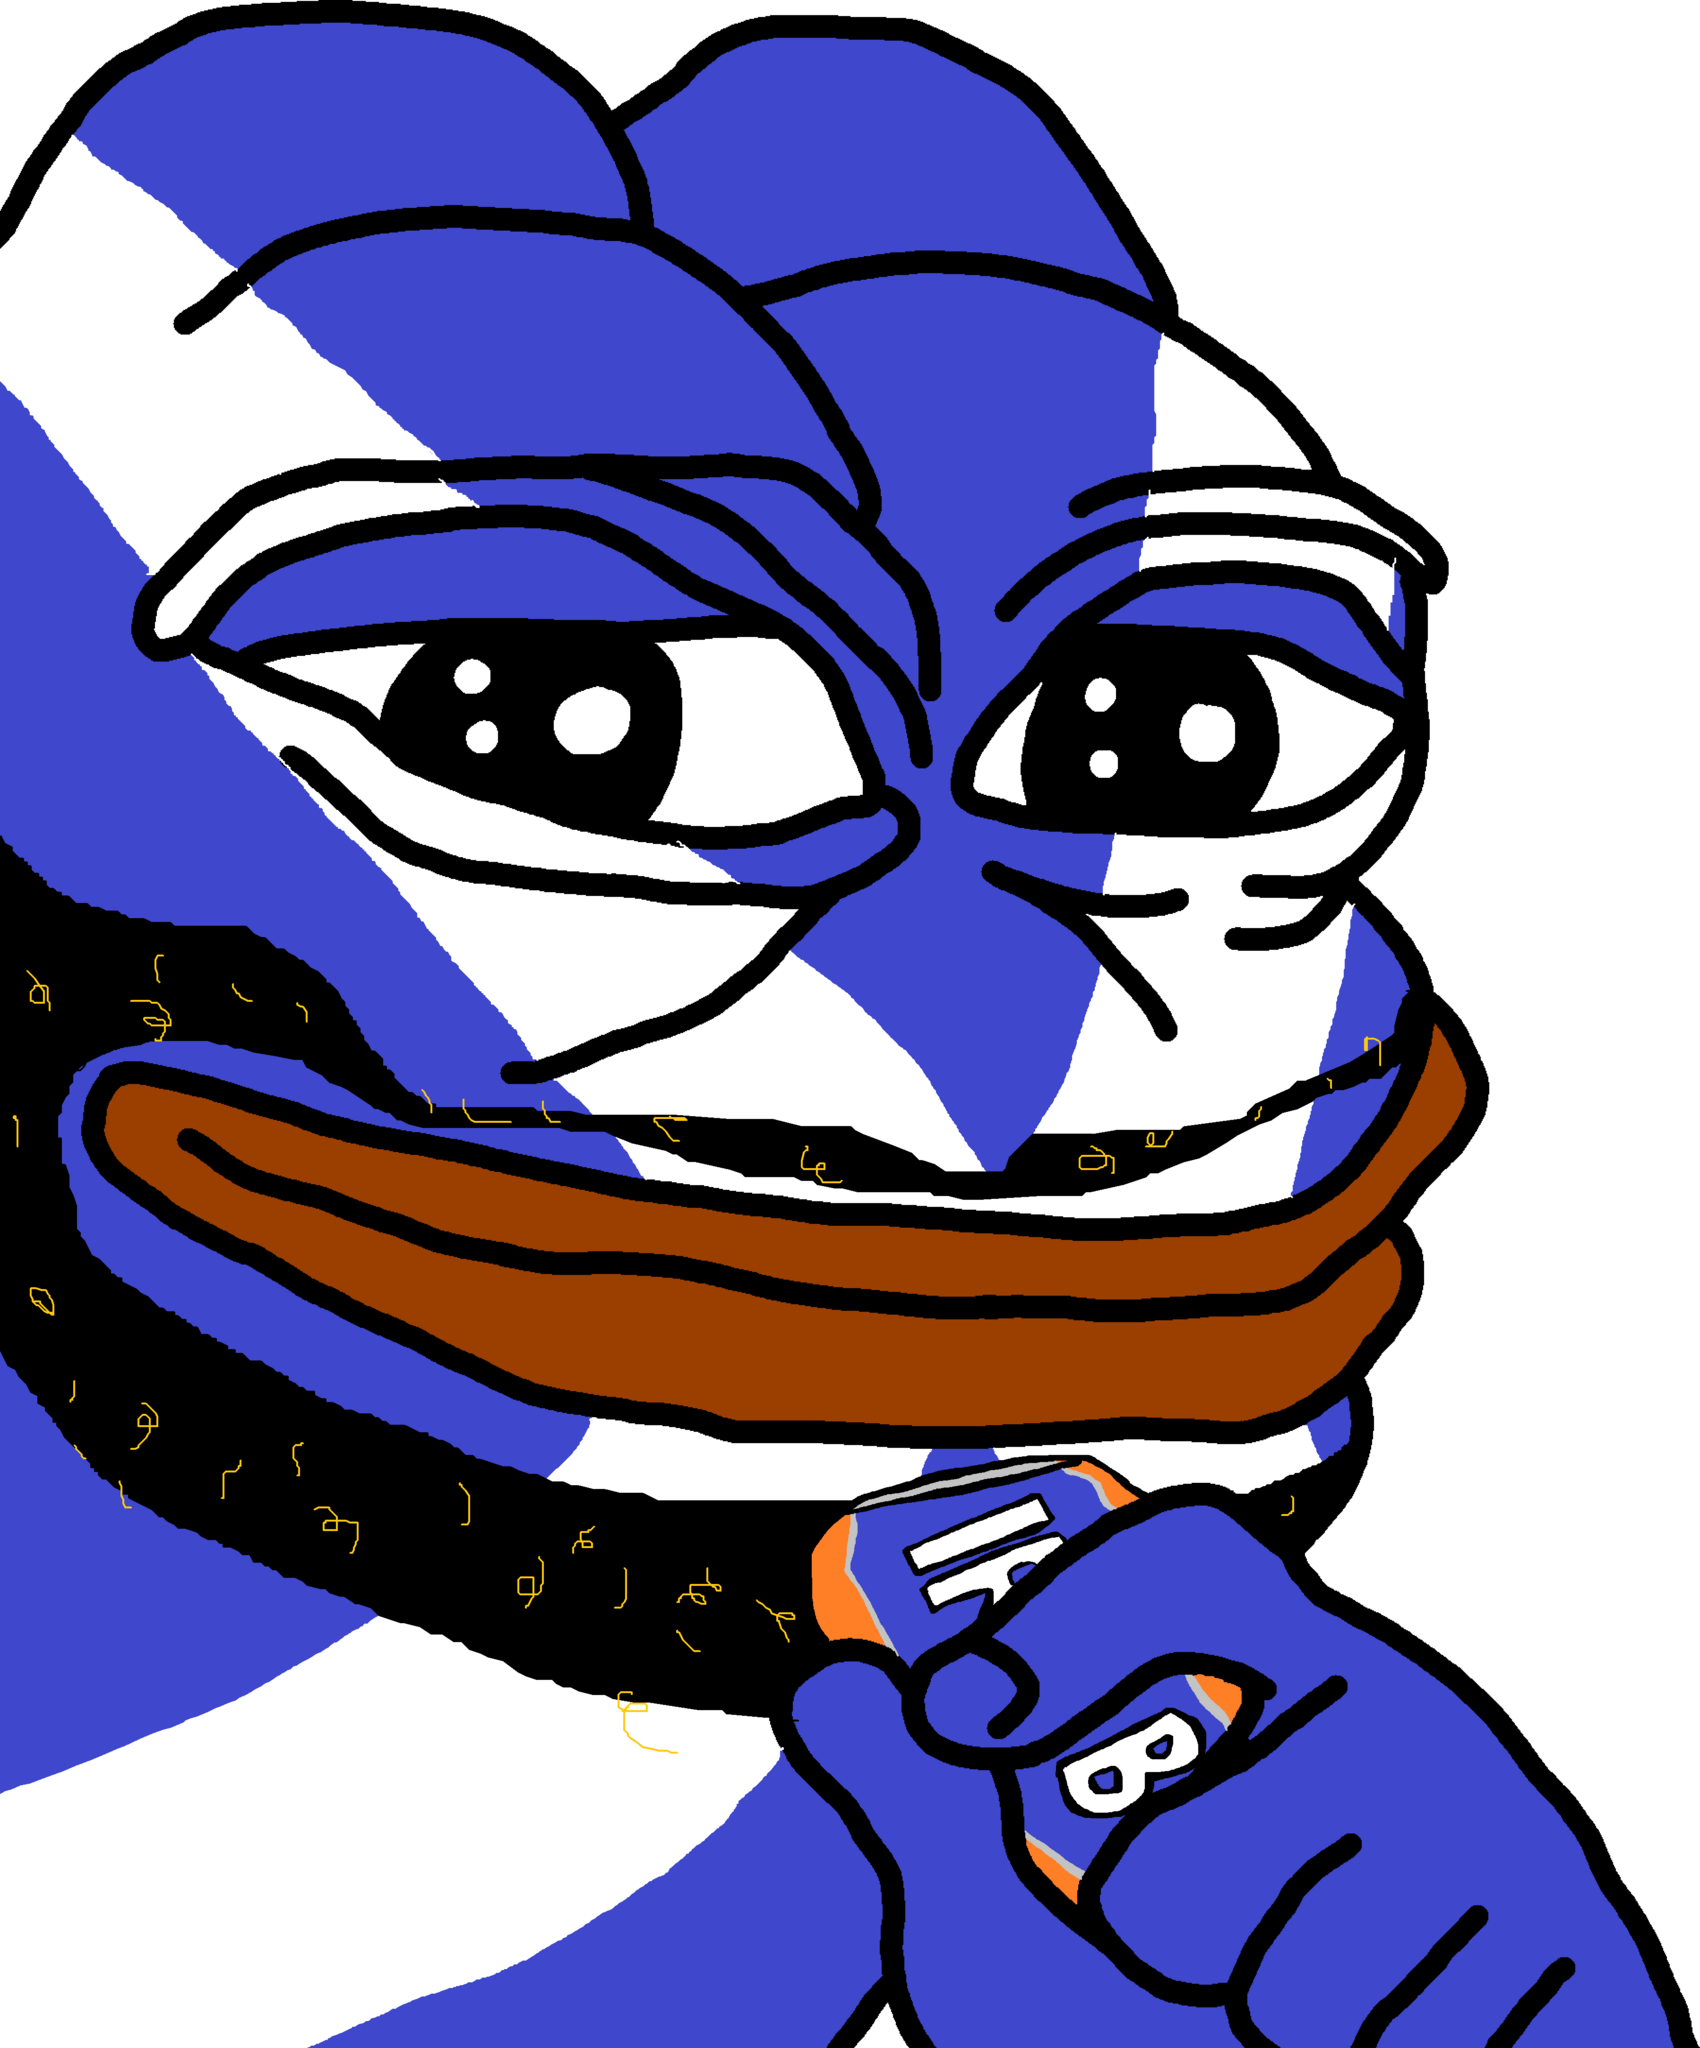
Label: 5_Pepe